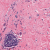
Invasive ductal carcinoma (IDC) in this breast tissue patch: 0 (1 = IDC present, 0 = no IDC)